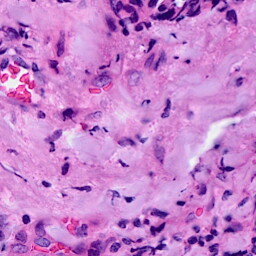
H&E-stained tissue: Breast